Field crop: maize
Growth stage: 1
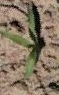
Species: maize